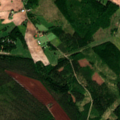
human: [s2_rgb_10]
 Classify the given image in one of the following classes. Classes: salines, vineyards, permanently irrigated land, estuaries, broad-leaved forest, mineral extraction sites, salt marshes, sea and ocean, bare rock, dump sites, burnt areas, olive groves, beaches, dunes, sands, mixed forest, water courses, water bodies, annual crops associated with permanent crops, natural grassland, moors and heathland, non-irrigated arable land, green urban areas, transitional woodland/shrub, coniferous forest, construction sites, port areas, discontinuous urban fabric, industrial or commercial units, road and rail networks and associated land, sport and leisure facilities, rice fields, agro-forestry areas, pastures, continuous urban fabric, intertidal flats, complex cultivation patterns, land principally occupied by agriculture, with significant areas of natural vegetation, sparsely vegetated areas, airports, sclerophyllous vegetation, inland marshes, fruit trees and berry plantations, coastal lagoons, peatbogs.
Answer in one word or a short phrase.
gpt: non-irrigated arable land, land principally occupied by agriculture, with significant areas of natural vegetation, coniferous forest, mixed forest, peatbogs